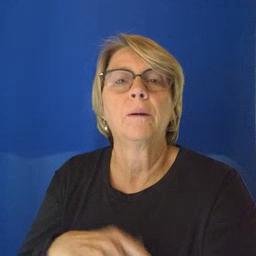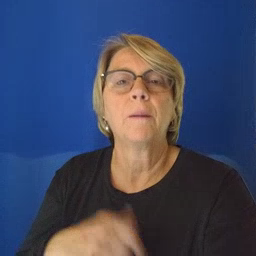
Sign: hear